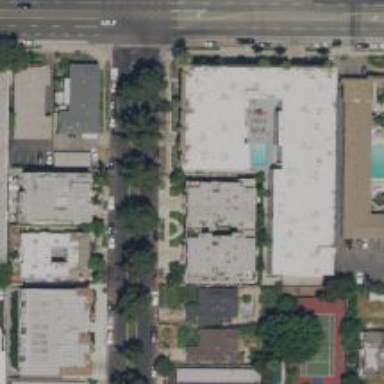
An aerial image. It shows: Image showing building with apartments.